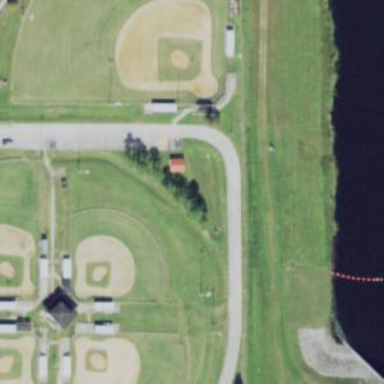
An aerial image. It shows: Baseball pitch for leisure and sports activities.